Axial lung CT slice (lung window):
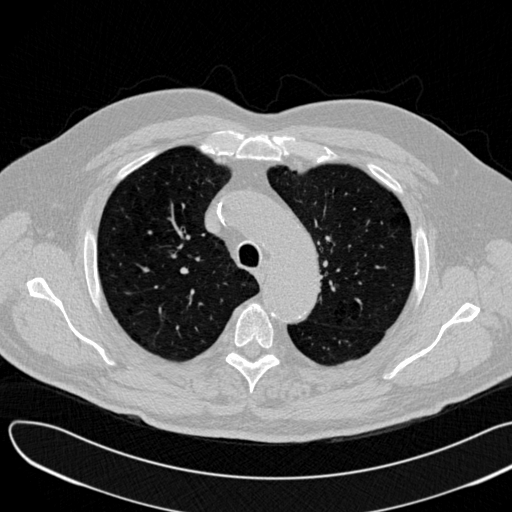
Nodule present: no